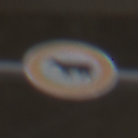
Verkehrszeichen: VerbotViehtrieb
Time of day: Midday
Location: Roofed (Special)
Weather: Overcast
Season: NotSpecified
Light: Natural